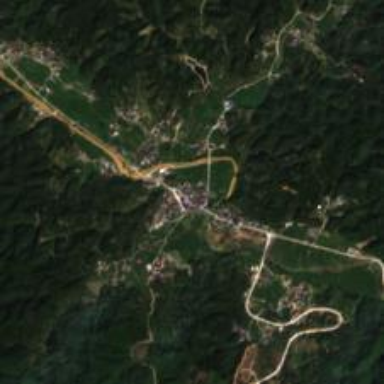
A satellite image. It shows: Ethnic township within town.